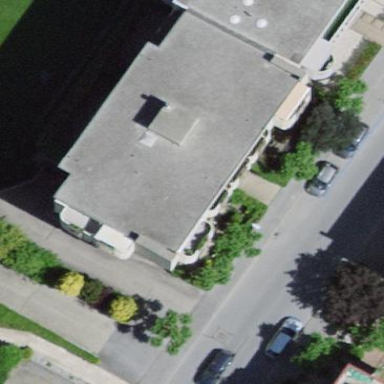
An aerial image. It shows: Flat-roofed apartment building.